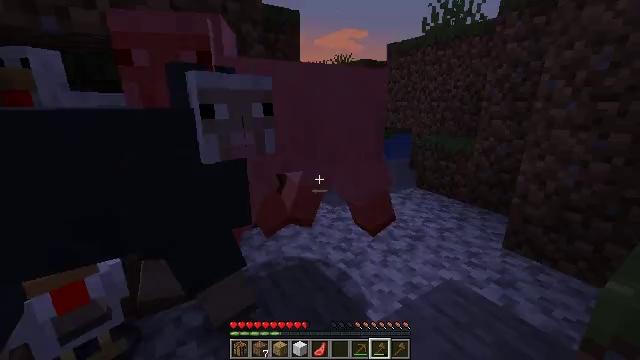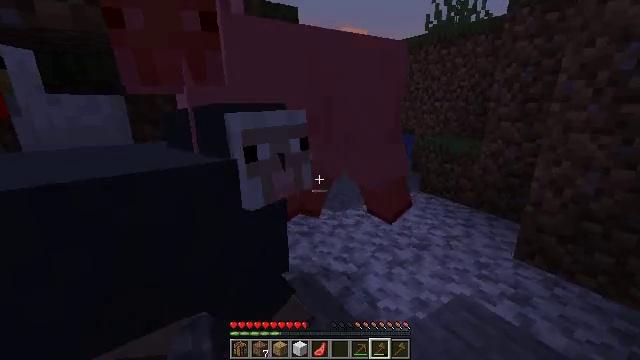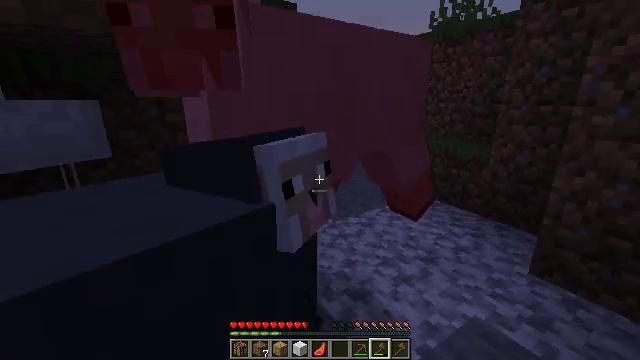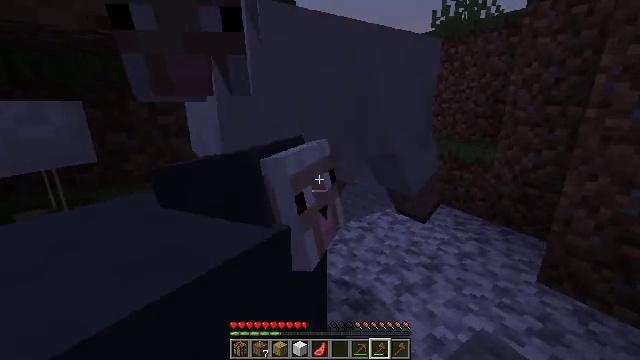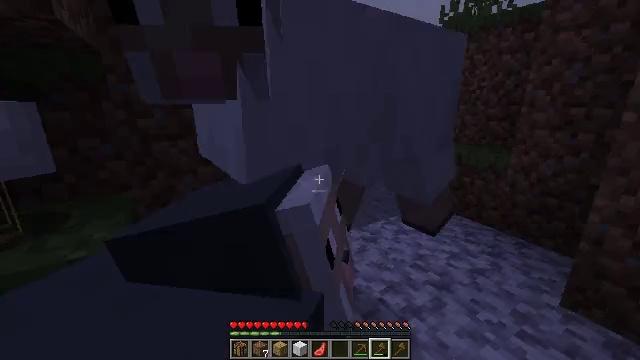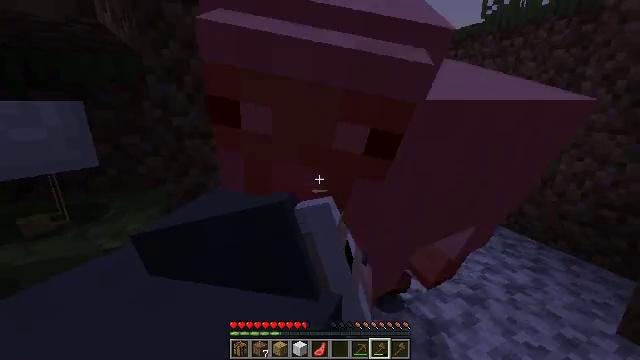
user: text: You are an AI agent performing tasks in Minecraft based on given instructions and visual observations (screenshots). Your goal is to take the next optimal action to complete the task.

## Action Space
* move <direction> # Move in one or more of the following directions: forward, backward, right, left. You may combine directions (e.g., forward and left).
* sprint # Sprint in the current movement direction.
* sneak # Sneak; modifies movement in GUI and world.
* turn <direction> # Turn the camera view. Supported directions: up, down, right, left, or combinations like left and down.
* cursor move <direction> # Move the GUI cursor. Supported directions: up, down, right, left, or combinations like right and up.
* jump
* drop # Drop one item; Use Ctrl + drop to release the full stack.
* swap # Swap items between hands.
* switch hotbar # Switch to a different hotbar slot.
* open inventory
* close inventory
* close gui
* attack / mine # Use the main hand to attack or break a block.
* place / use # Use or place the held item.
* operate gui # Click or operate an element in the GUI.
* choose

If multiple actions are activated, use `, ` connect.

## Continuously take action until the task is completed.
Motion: motion action
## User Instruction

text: Hunt animals.
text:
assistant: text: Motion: move forward, attack / mine
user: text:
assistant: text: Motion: move forward, attack / mine
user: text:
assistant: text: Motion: move forward
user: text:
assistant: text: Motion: move forward
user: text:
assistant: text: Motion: turn left, attack / mine
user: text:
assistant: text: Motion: attack / mine